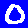
Digit: 0